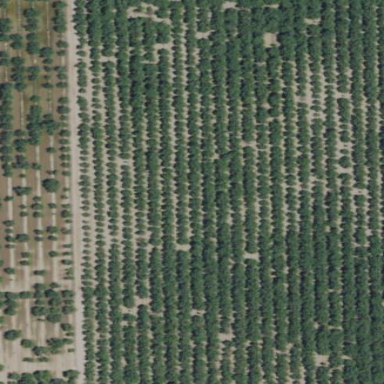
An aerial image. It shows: Almond orchard with rows of almond trees.